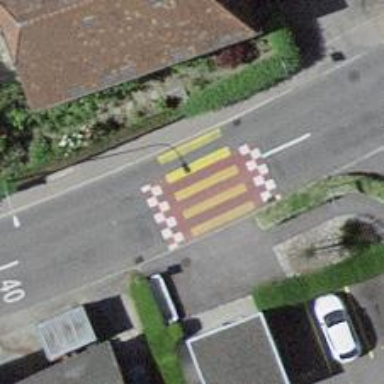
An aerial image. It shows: Uncontrolled zebra crossing on the road.